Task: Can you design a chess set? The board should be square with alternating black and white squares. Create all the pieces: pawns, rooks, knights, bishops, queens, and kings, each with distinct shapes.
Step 4053:
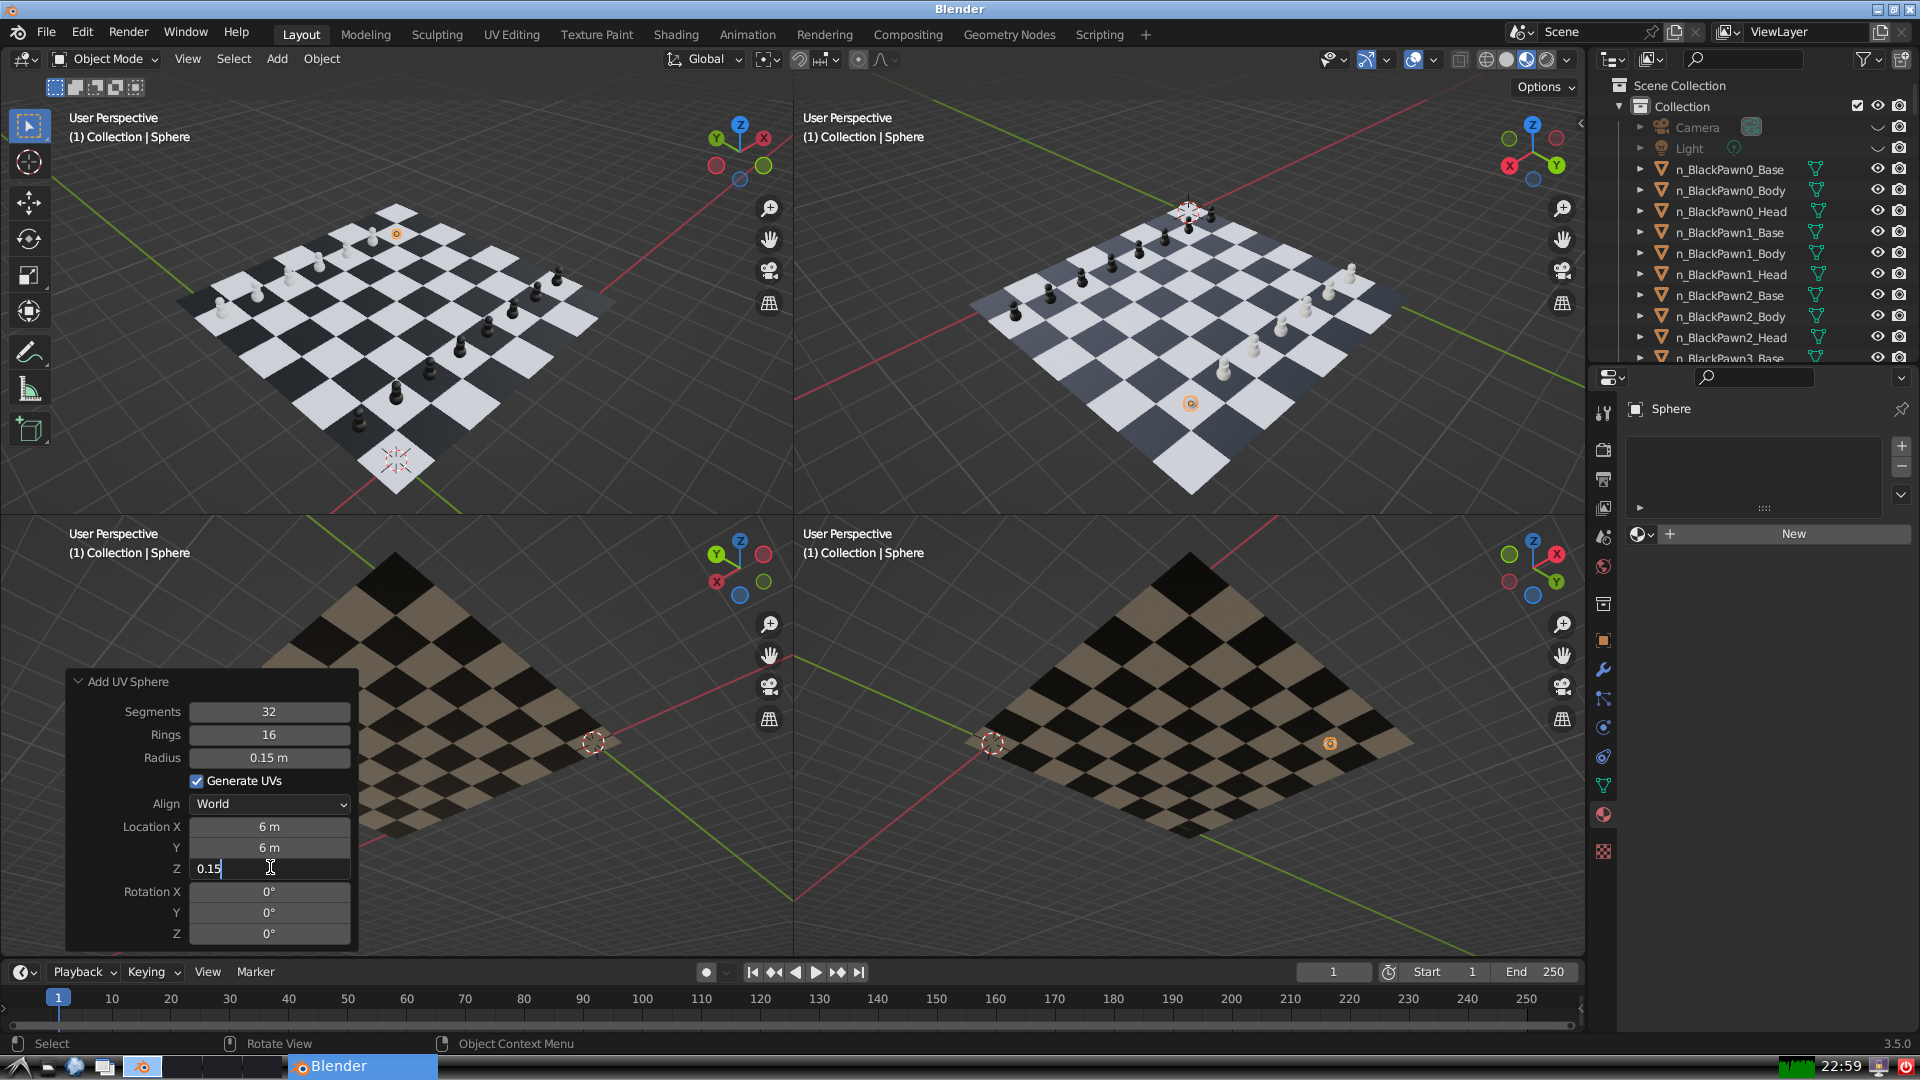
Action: {"key_press": ['Return']}